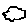
Label: cloud